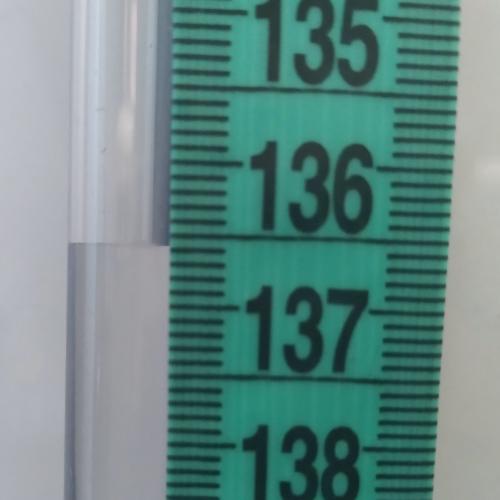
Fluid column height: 136.6 cm